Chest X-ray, PA view. Patient: 55 years old, sex M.
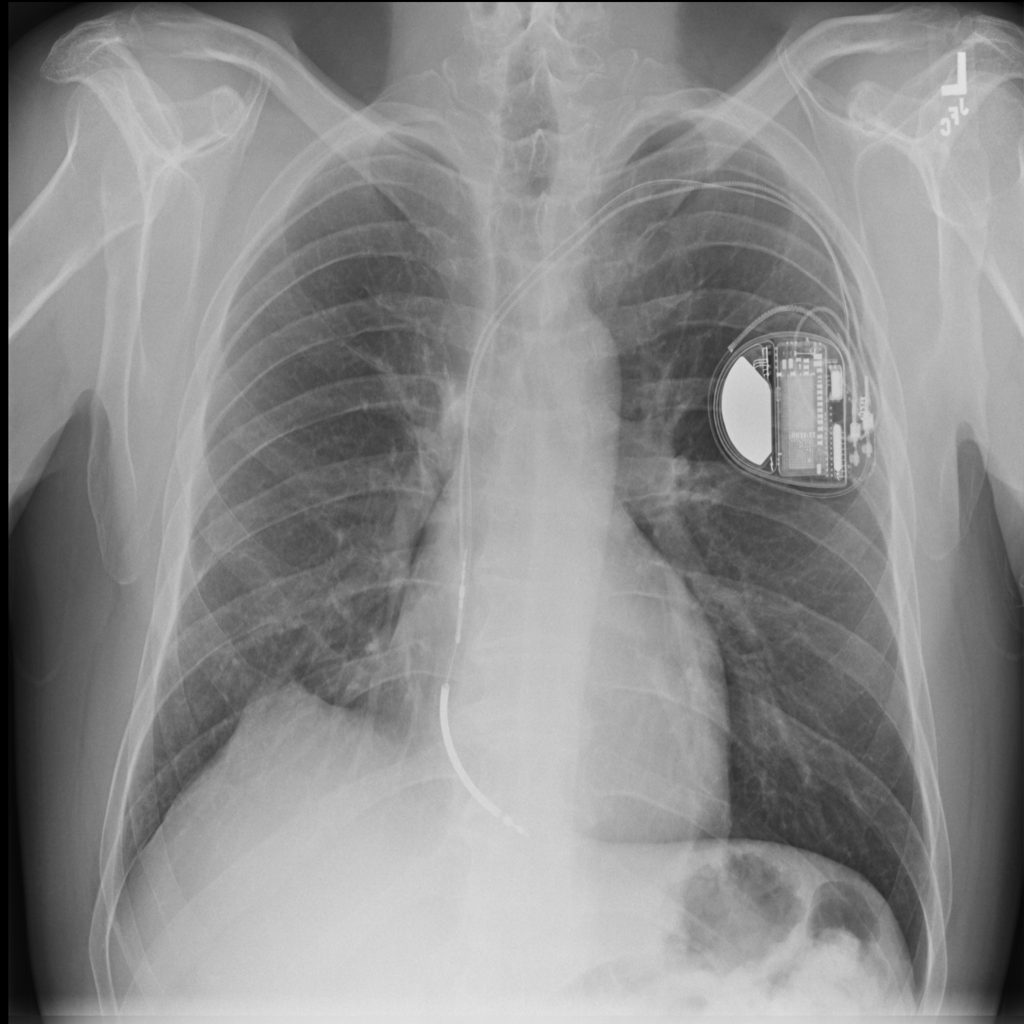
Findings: No Finding